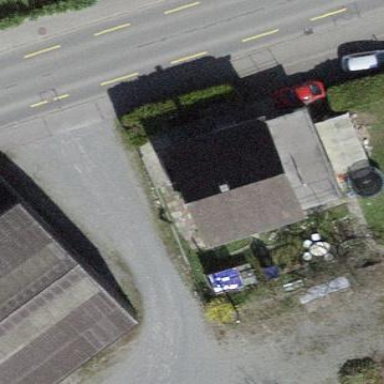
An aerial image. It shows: Building with tiled roof.